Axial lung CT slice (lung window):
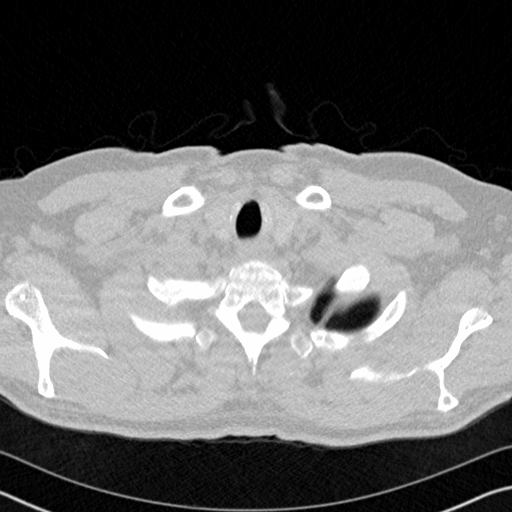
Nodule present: no